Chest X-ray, PA view. Patient: 27 years old, sex F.
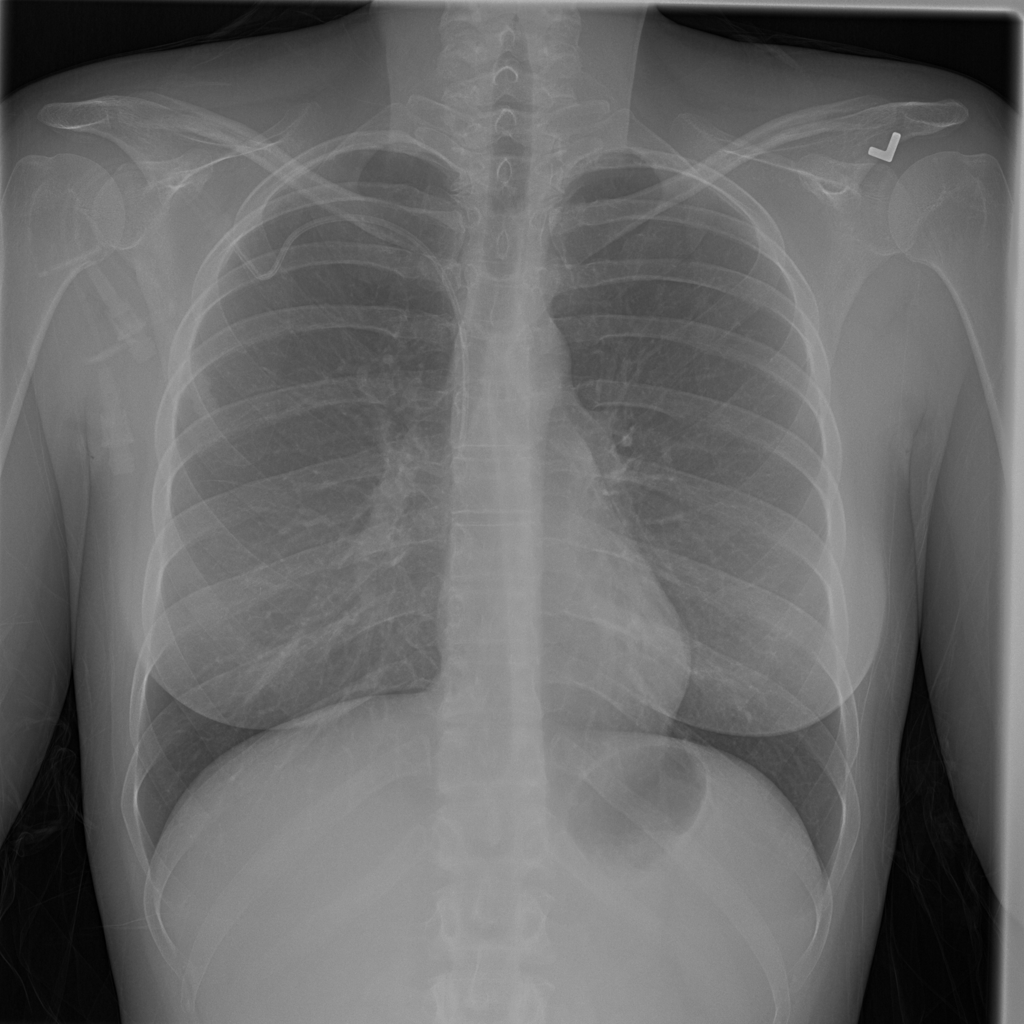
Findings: No Finding